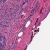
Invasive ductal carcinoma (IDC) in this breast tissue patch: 0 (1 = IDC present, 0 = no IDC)